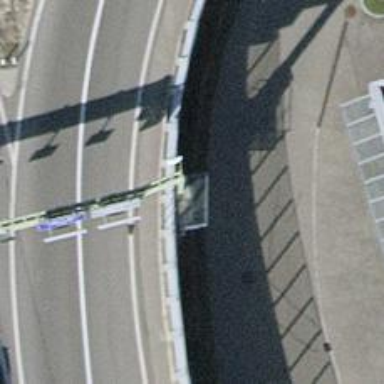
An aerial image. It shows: Gantry with signals.